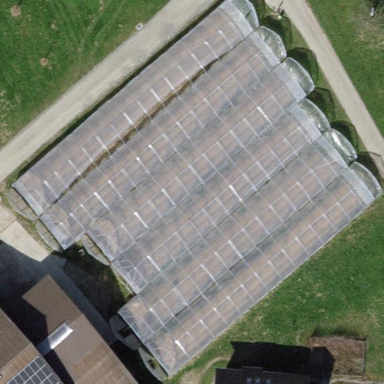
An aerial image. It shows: Greenhouse used for horticulture.